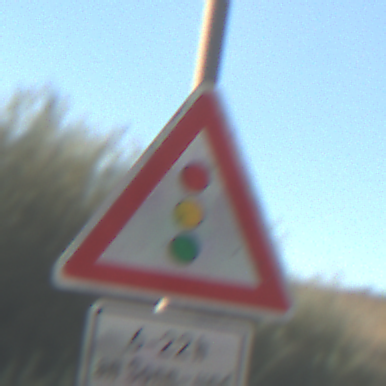
Verkehrszeichen: Lichtzeichenanlage
Zusatzzeichen unten: ZeitangabenMitBeschraenkungAufWochentage4
Umgebung: Outdoor, Nature
Tageszeit: MorningAfternoon
Wetter: PartlyCloudy
Licht: Natural
Jahreszeit: NotSpecified
Kontrast: HighContrast